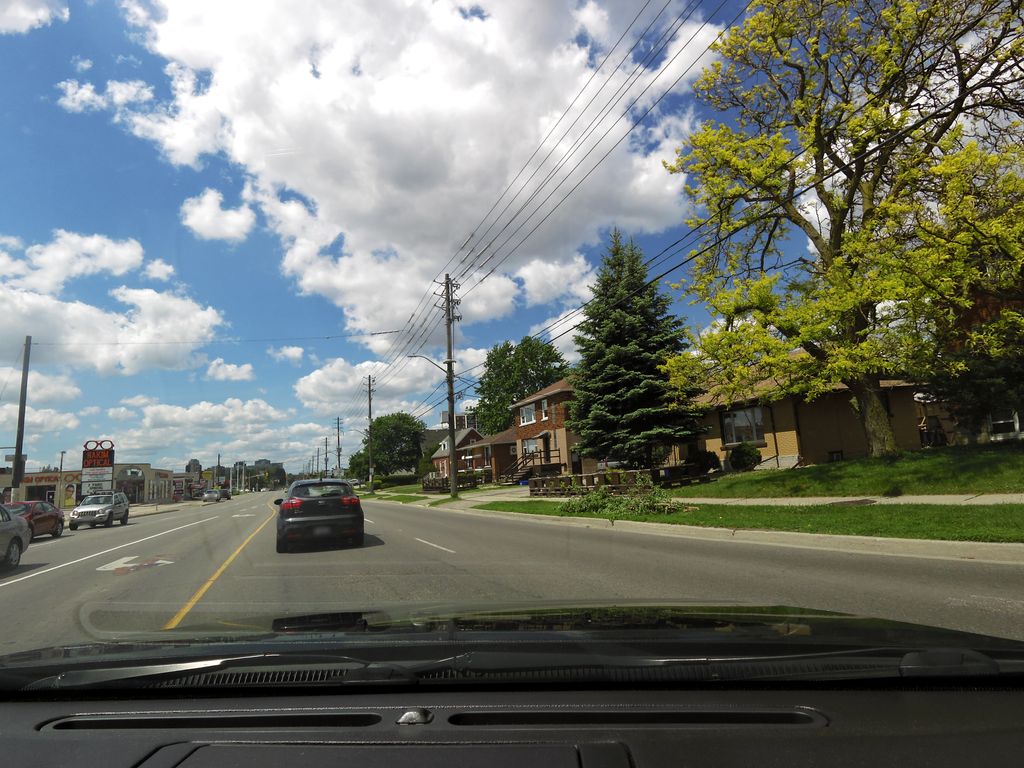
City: kitchener-waterloo